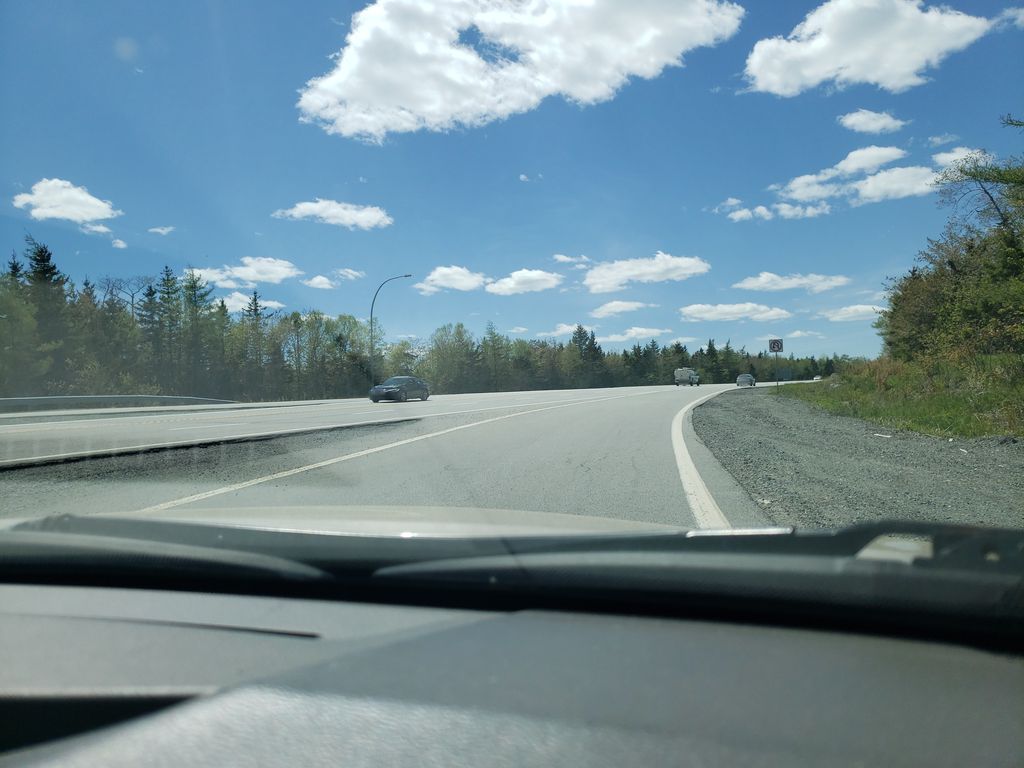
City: halifax